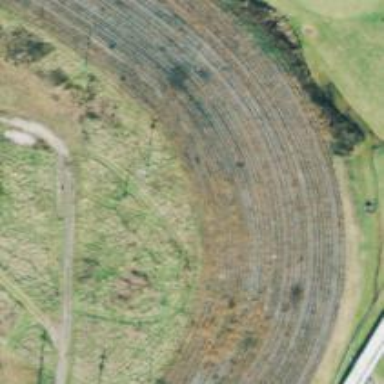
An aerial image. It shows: Disused railway yard.